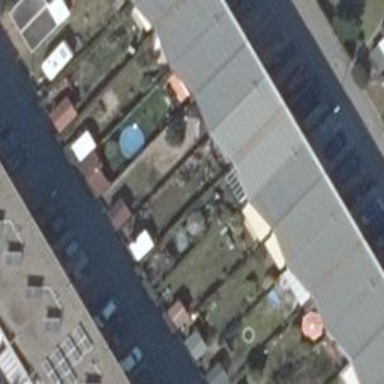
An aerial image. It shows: Garden that is leisure land.